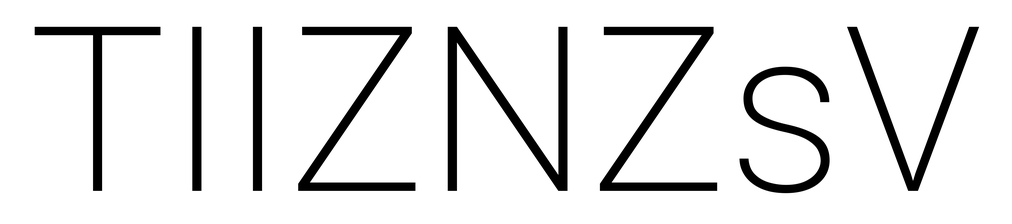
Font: Roboto_ExtraLight